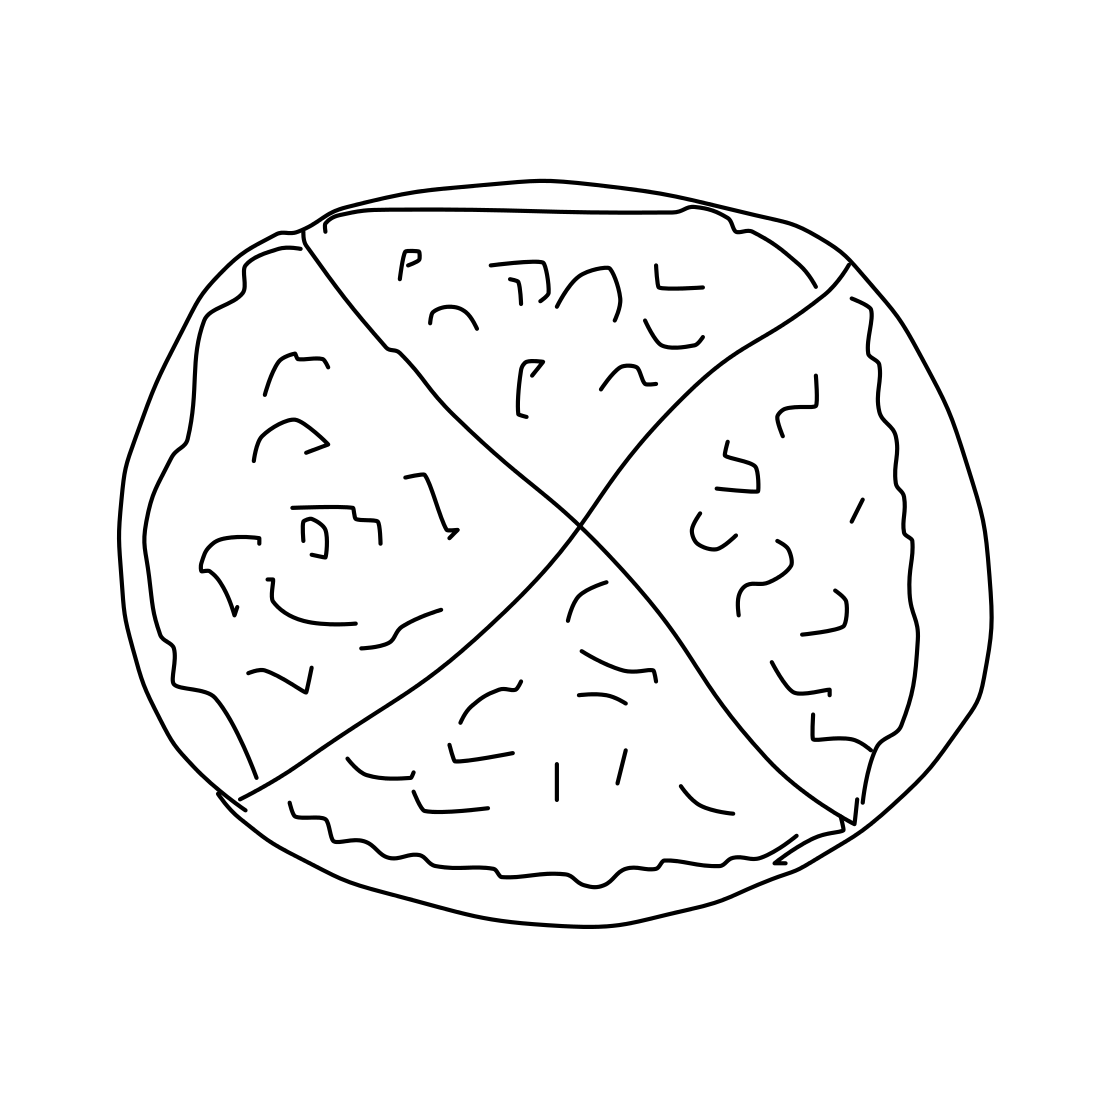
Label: pizza